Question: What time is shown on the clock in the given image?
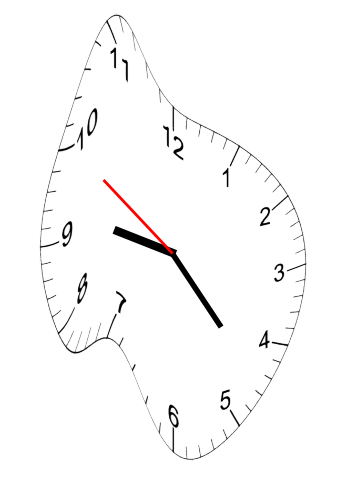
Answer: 09:22:50